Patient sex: F
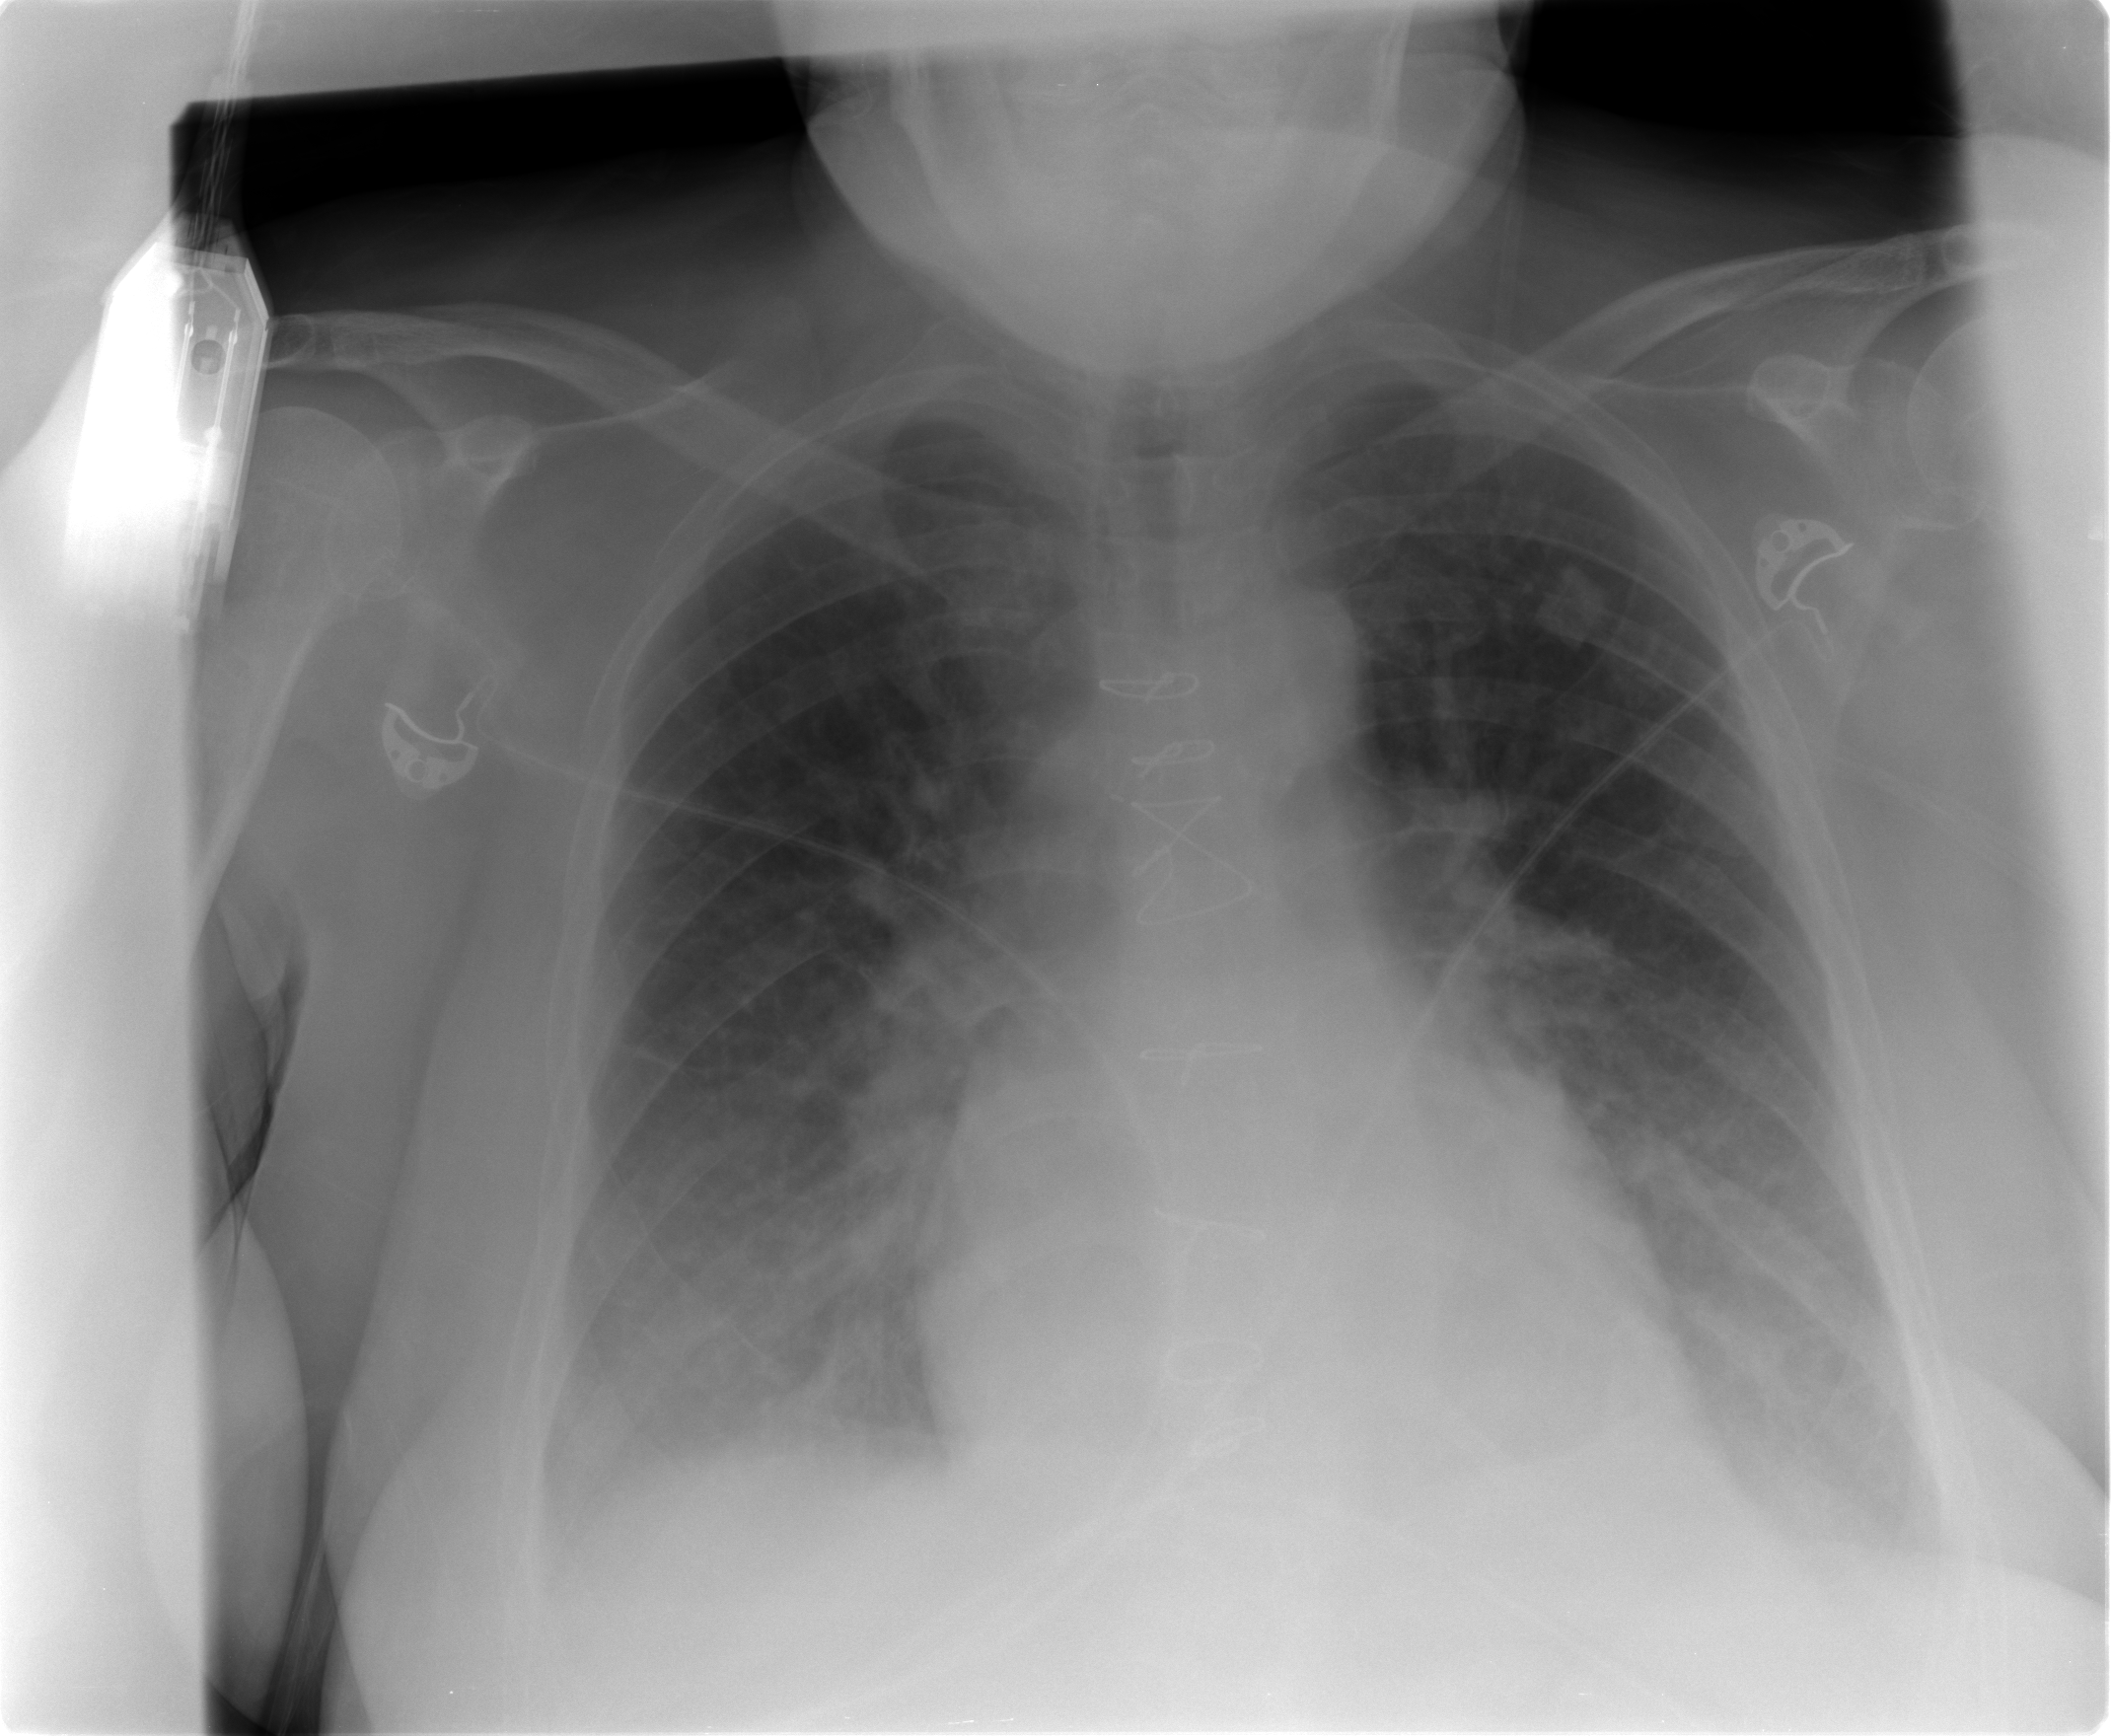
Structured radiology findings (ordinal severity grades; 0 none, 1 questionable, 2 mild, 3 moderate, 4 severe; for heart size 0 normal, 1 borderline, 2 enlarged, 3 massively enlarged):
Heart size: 2
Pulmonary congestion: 3
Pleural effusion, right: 2
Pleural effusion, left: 2
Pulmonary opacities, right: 0
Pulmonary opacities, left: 0
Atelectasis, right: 2
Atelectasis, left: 2